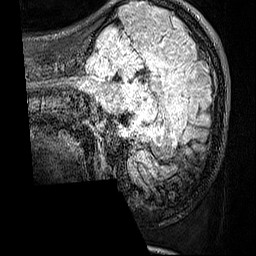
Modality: FLAIR
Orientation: sagittal
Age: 21
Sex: female
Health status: healthy
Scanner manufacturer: siemens
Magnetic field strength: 3 T
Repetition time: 5 s
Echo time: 0.388 s